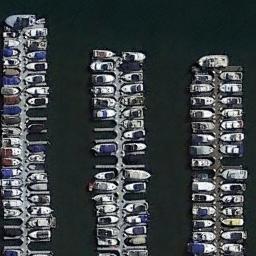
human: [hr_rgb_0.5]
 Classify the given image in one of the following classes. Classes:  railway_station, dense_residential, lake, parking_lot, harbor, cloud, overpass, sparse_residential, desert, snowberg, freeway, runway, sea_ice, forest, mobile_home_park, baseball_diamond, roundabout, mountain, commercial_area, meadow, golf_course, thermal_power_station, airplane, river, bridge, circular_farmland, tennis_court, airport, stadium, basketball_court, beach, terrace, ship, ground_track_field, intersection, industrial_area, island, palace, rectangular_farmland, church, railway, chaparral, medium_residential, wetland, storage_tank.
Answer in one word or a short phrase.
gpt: harbor